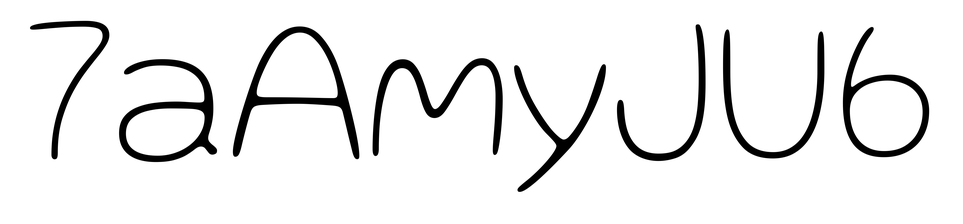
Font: Gluten_Thin